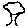
Label: tree